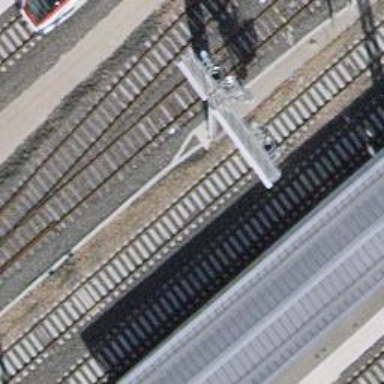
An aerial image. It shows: Railway signal.